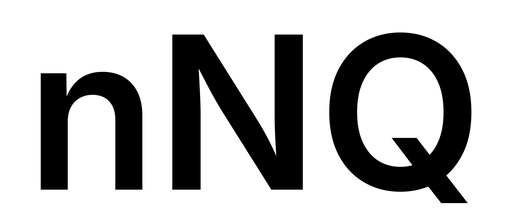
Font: Inter_SemiBold